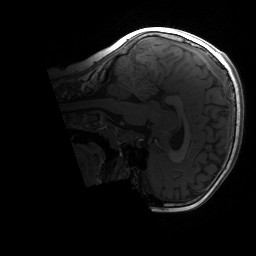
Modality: T1w
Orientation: sagittal
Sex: male
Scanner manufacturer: siemens
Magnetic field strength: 3 T
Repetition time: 1.9 s
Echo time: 0.00243 s